Interaction volume radius: 5 \u00c5
Interaction volume height: 45 \u00c5
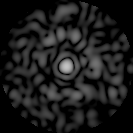
Disorder parameter: 0.8482